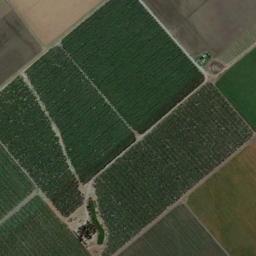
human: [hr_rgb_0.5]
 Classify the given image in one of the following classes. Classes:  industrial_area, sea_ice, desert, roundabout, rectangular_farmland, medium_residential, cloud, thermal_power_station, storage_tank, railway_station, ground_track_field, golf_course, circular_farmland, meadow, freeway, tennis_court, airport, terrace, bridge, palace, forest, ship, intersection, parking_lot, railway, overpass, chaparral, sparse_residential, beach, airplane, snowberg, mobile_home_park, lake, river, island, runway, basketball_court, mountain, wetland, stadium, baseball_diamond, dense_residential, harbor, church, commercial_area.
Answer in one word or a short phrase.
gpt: rectangular_farmland